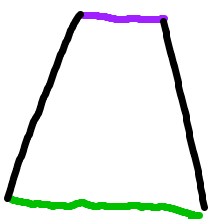
Shape: trapezoid